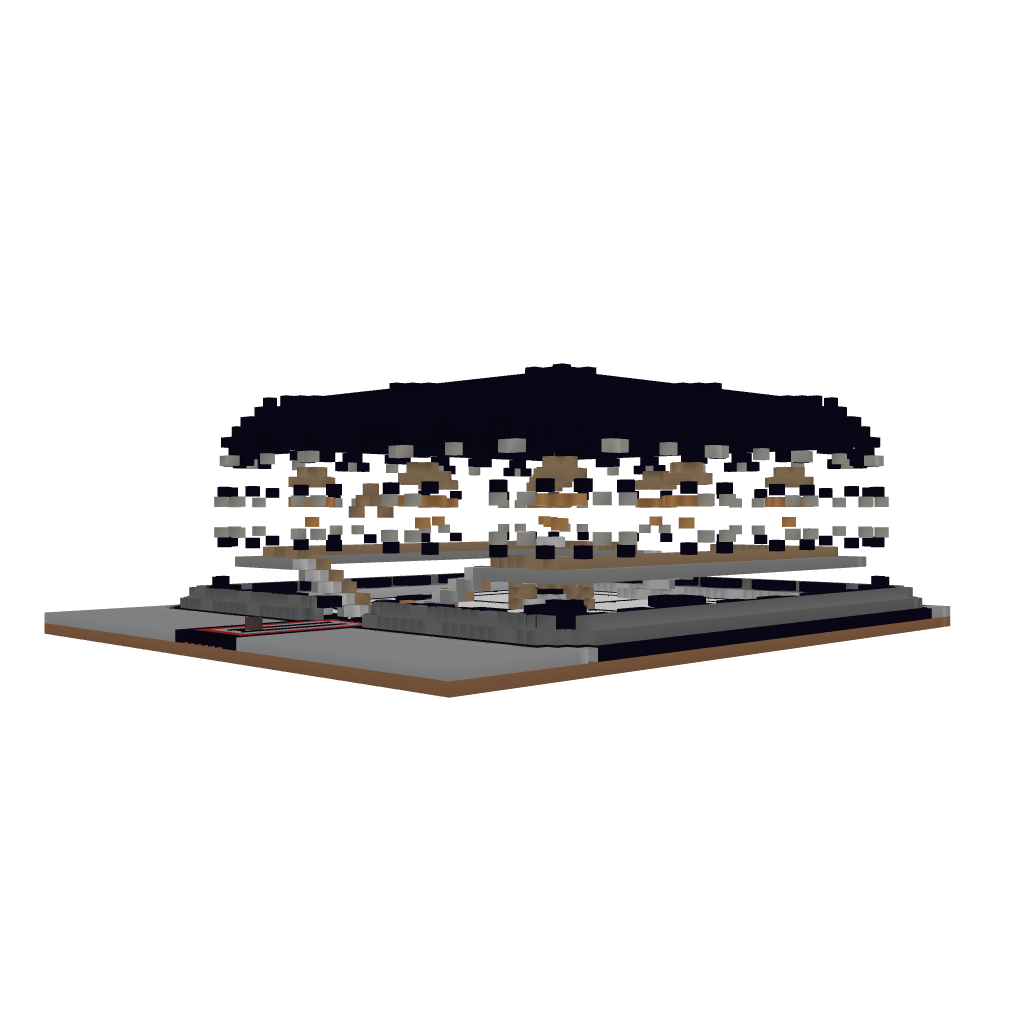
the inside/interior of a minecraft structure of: Meeting Hall